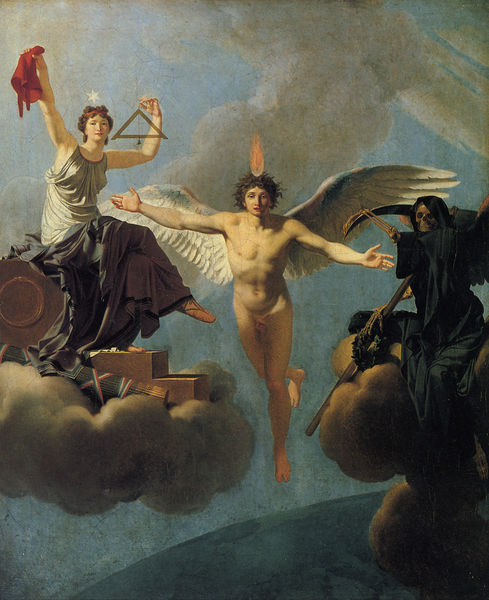
Titel: La liberté ou la mort
Künstler: Jean Baptiste Regnault
Standort: Hamburg
Institution: Kunsthalle
Schlagwörter: akt, blau, blätter, dunkel, feder, feuer, flügel, gemälde, himmel, körper, mann, nackt, umhang, weiß, wolken, dreieck, ocker, sitzen, braun, frankreich, frau, grau, hell, holz, hut, kleid, licht, orange, schwarz, stirn, symbol, säule, türkis, rot, tuch, wolke, beige, haube, malerei, rock, symbolismus, kappe, mütze, arme, böse, falten, federn, gefieder, haupt, inkarnat, schädel, stirnband, teller, tod, tot, erde, horizont, rauch, sonne, gewand, gold, haare, mantel, sitzend, stoff, drei, musik, locken, fliegen, rund, stock, engel, bündel, violett, französisch, treppe, blue, hat, red, steps, white, women, robe, woman, muskeln, stufe, stufen, podest, max ernst, schild, waage, flamme, kreuz, stern, flug, schweben, sichel, revolution, fliegend, fass, allegorie, kranz, lorbeer, lorbeerkranz, göttin, sieg, kasten, halbrund, erdkugel, rau, gerechtigkeit, leben, skelett, totenkopf, gut, freiheit, fegefeuer, angel, angels, cloud, clouds, heaven, life, man, naked, sky, toga, death, rotes tuch, armbrust, lineal, kitsch, bänder, heilig, totenschädel, globus, ackt, welt, devil, fly, geometrie, französische revolution, liberte, wings, sense, brüderlichkeit, gleichheit, planet, wissenschaft, justizia, symbolistisch, weltkugel, winkel, jesus, vertikale, zirkel, all, lot, pfingsten, god, winged, scheit, schnitter, rechter winkel, genius, sensenmann, freimaurer, ikarus, iustitia, trennen, liktorenbündel, richtscheit, illuminaten, dädalus, jacobiner, scythe, skeleton, wing, star, allegorisch, äther, der tod, triangel, bones, skull, flame, earth, tut, triangle, betucht, trepp, liktoren, holy, liktor, reaper, frygische mütze, gerechtigkeit siegt, geschnürtes, lorbeerkraz, luftleee, luftleere, sensenman, justice, vernunft, arme ausgebreitet, lengel, spirit, personifikaiton, satan, sickle, grim reaper, grace, grim, purgatory, holy spirit, totenlopf, heavan, wngs, engel erleuchtet, grzien